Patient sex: F
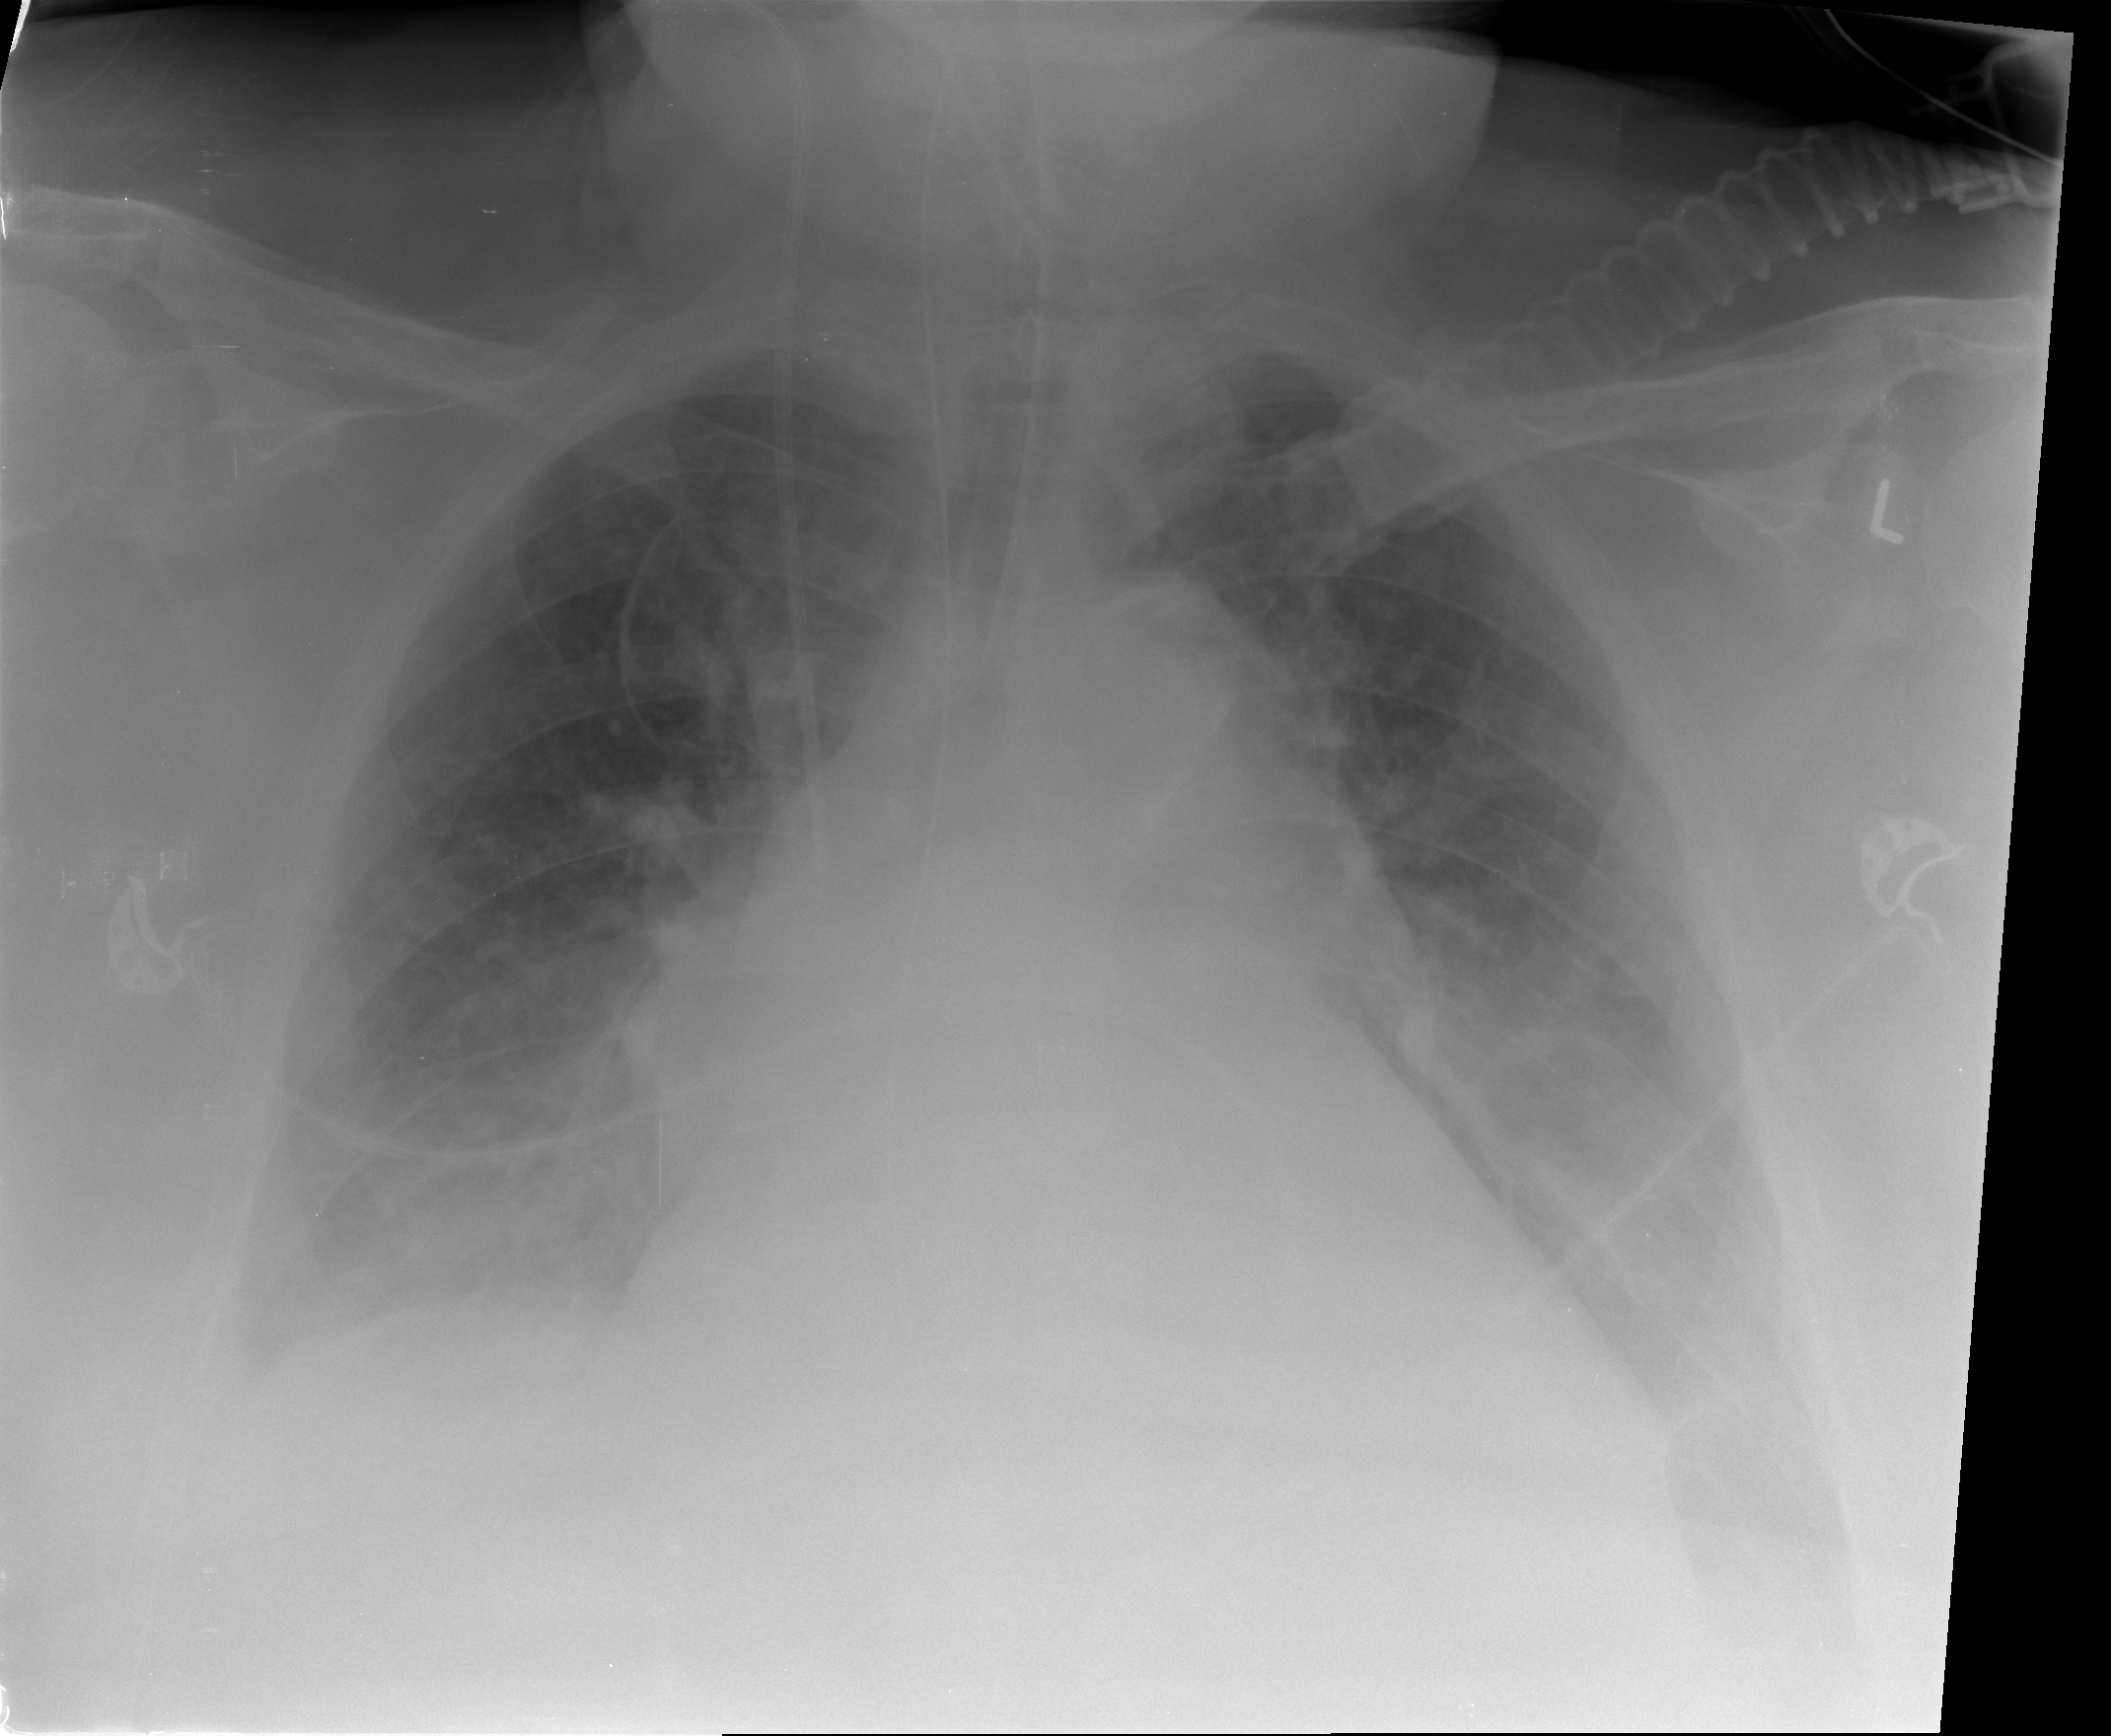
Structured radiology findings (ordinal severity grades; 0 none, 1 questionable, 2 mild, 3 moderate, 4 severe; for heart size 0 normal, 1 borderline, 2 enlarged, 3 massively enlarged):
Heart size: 3
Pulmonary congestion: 3
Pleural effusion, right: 2
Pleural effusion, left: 2
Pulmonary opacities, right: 0
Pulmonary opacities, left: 0
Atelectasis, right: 3
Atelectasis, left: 2